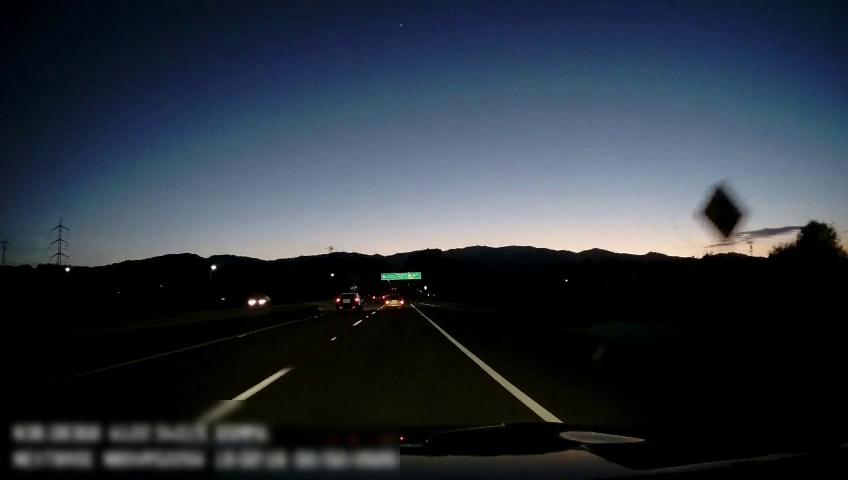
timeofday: Dusk/Dawn/Twilight
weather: Other
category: Drivable Space
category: Vehicles | Car
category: Vehicles | Car
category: Vehicles | Car
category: Lanes | Alternate Lane
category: Lanes | Current Lane
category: Lanes | Alternate Lane
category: Lanes | Alternate Lane
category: Traffic | Signs
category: Traffic | Signs
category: Traffic | Signs
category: Traffic | Signs